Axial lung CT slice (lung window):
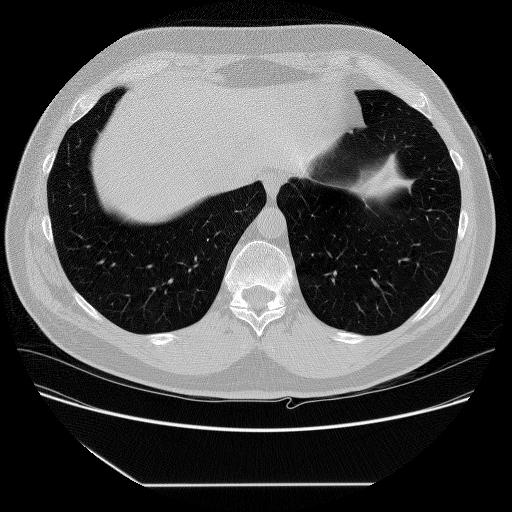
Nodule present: no